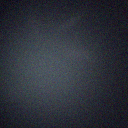
Screen state: off